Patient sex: F
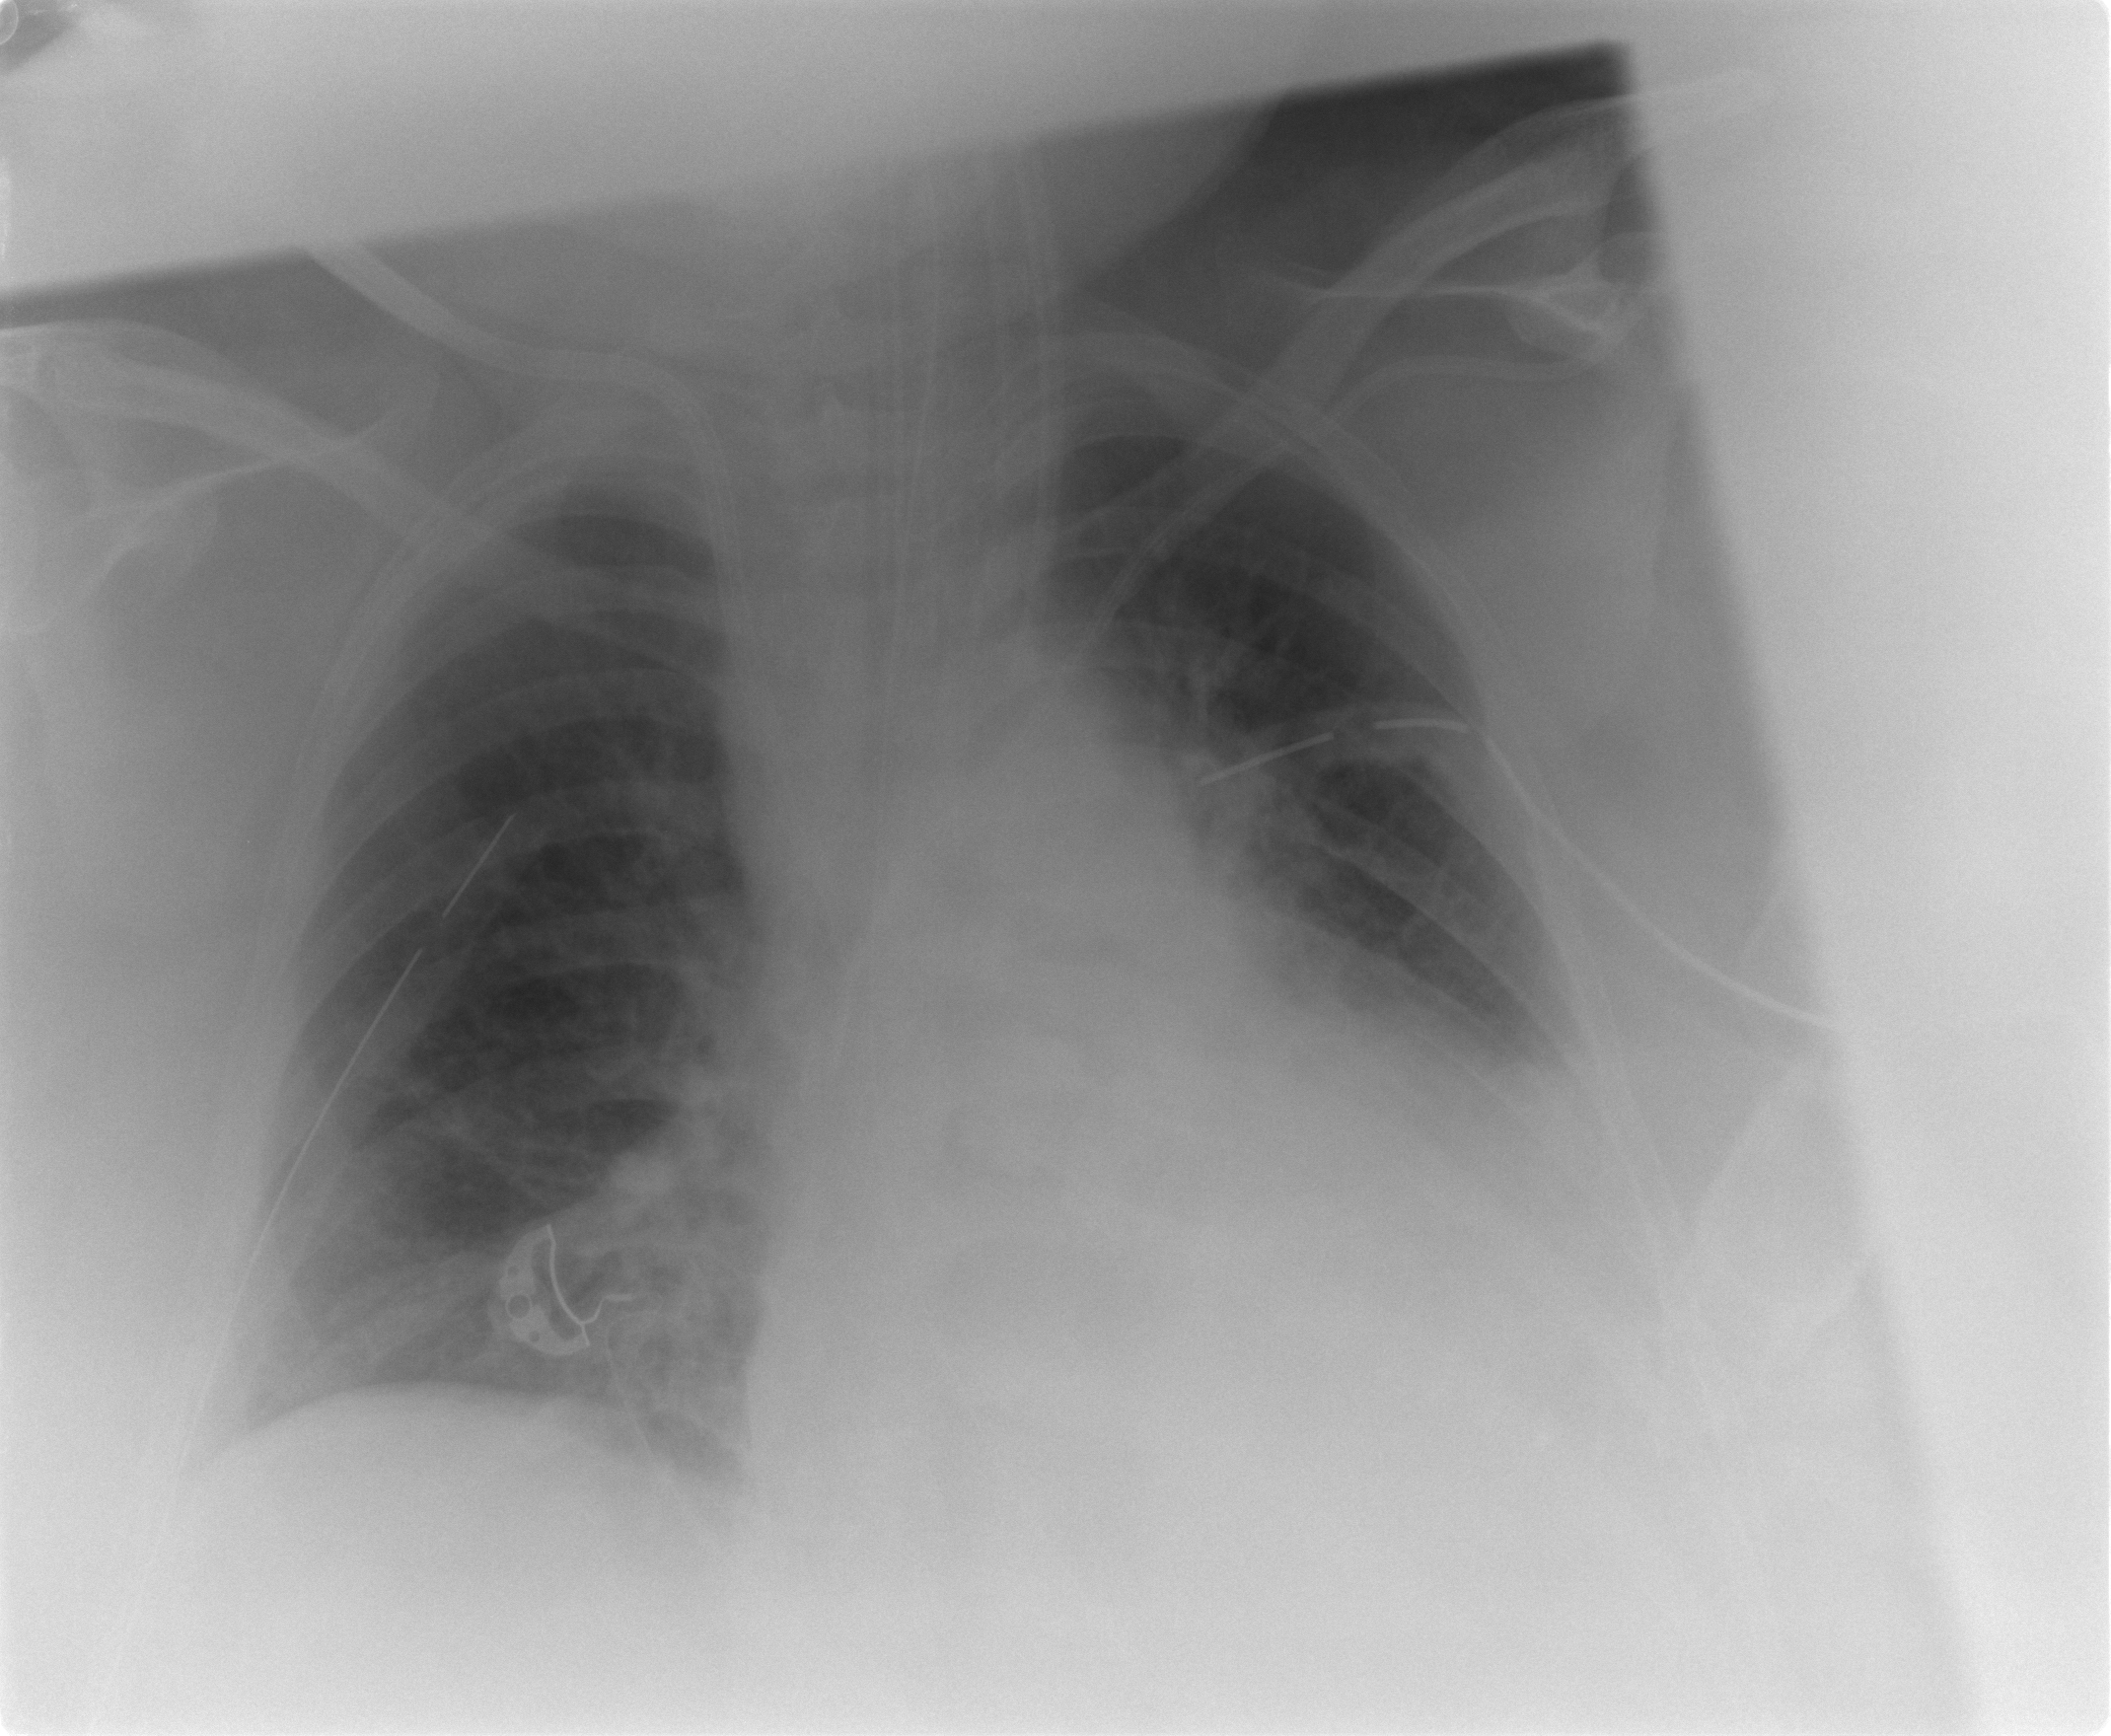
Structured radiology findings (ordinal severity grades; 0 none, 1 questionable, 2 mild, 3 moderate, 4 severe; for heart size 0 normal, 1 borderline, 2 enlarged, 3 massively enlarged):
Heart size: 2
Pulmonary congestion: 2
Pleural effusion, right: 0
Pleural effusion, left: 2
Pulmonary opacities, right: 0
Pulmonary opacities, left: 0
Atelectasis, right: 2
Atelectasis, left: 3